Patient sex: M
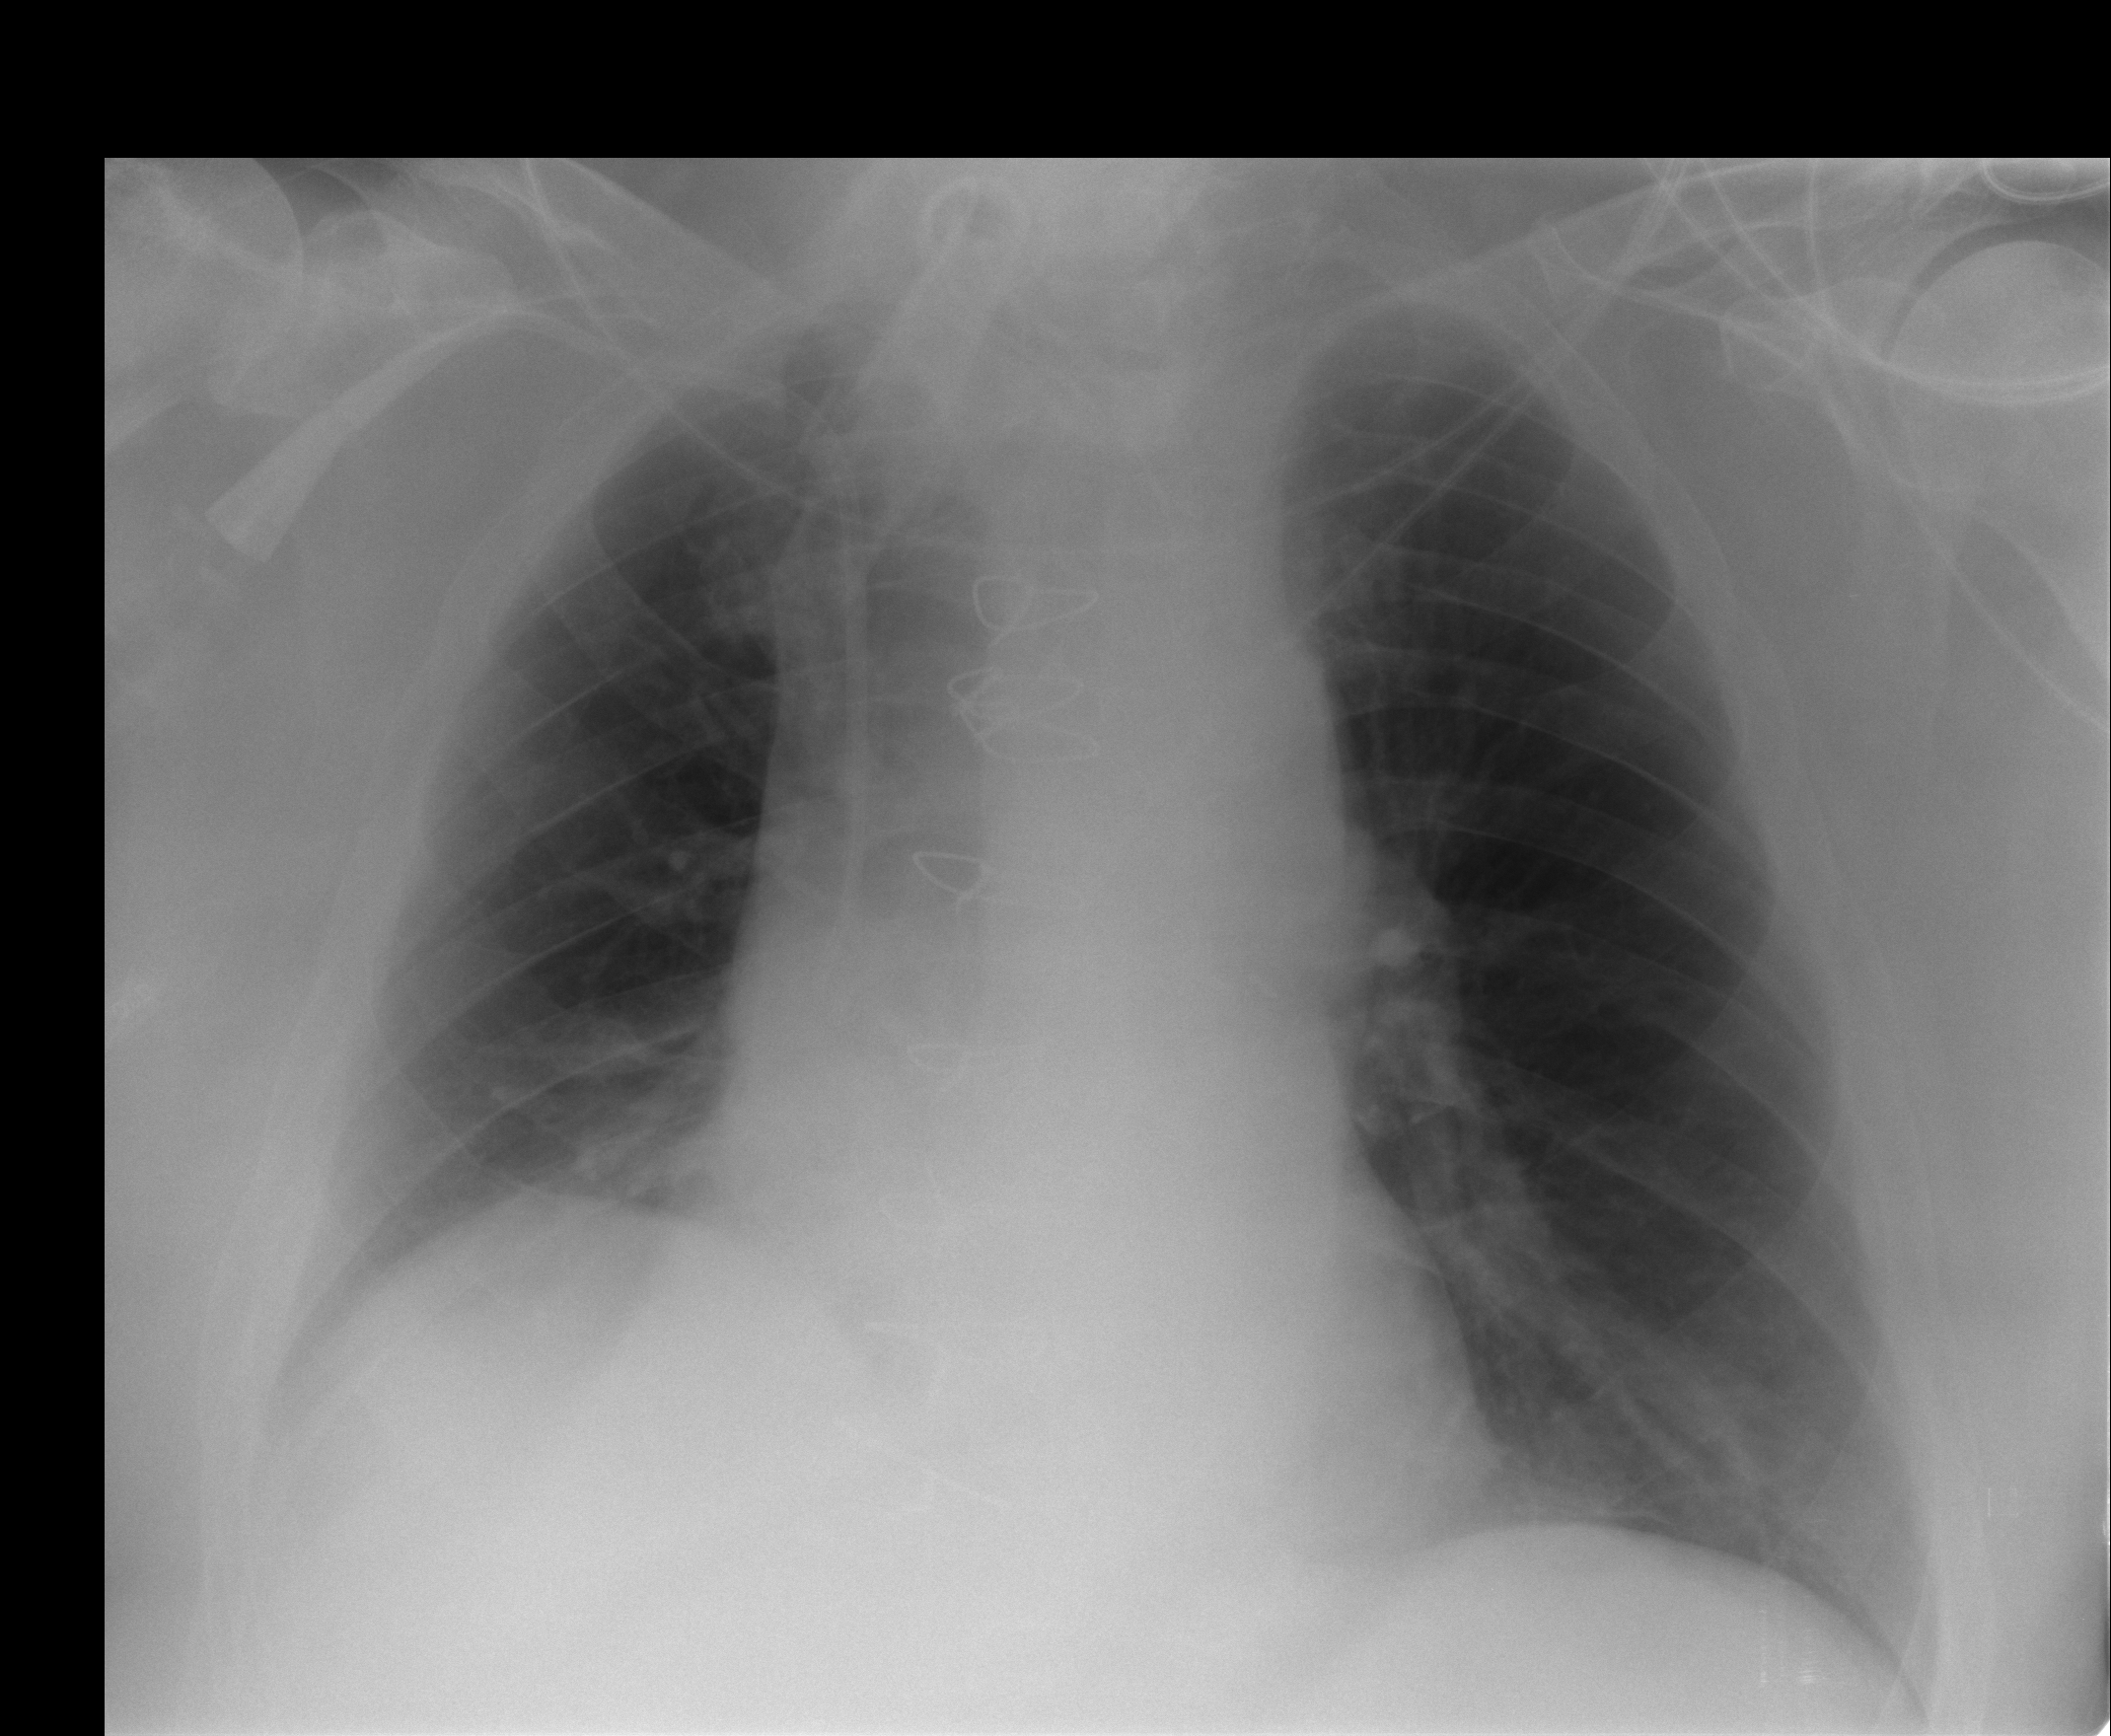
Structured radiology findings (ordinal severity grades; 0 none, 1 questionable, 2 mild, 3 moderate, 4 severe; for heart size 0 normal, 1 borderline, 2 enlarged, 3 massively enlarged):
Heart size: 2
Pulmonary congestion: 0
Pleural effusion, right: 2
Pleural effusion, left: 0
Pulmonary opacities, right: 0
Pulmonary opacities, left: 0
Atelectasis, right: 2
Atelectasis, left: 2